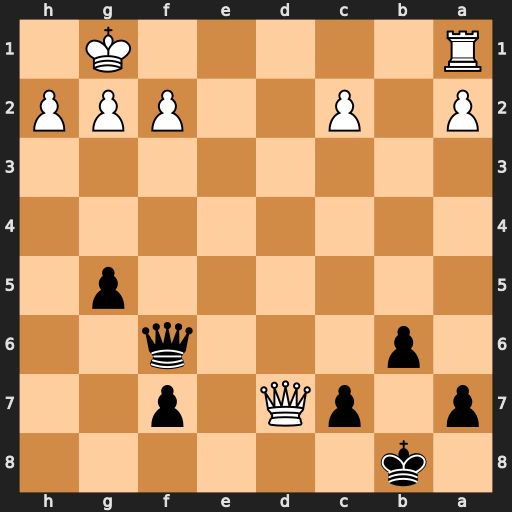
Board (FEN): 1k6/p1pQ1p2/1p3q2/6p1/8/8/P1P2PPP/R5K1
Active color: b
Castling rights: -
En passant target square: -
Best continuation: Qxa1+ Qd1 Qxd1#